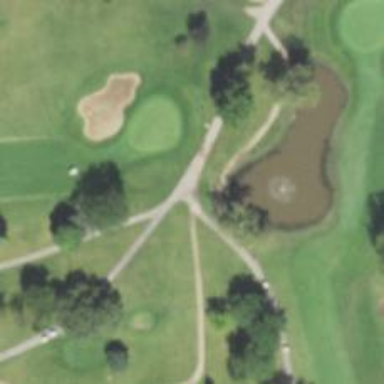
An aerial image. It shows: Path used for both walking and golf.